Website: crate-barrel
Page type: gifting
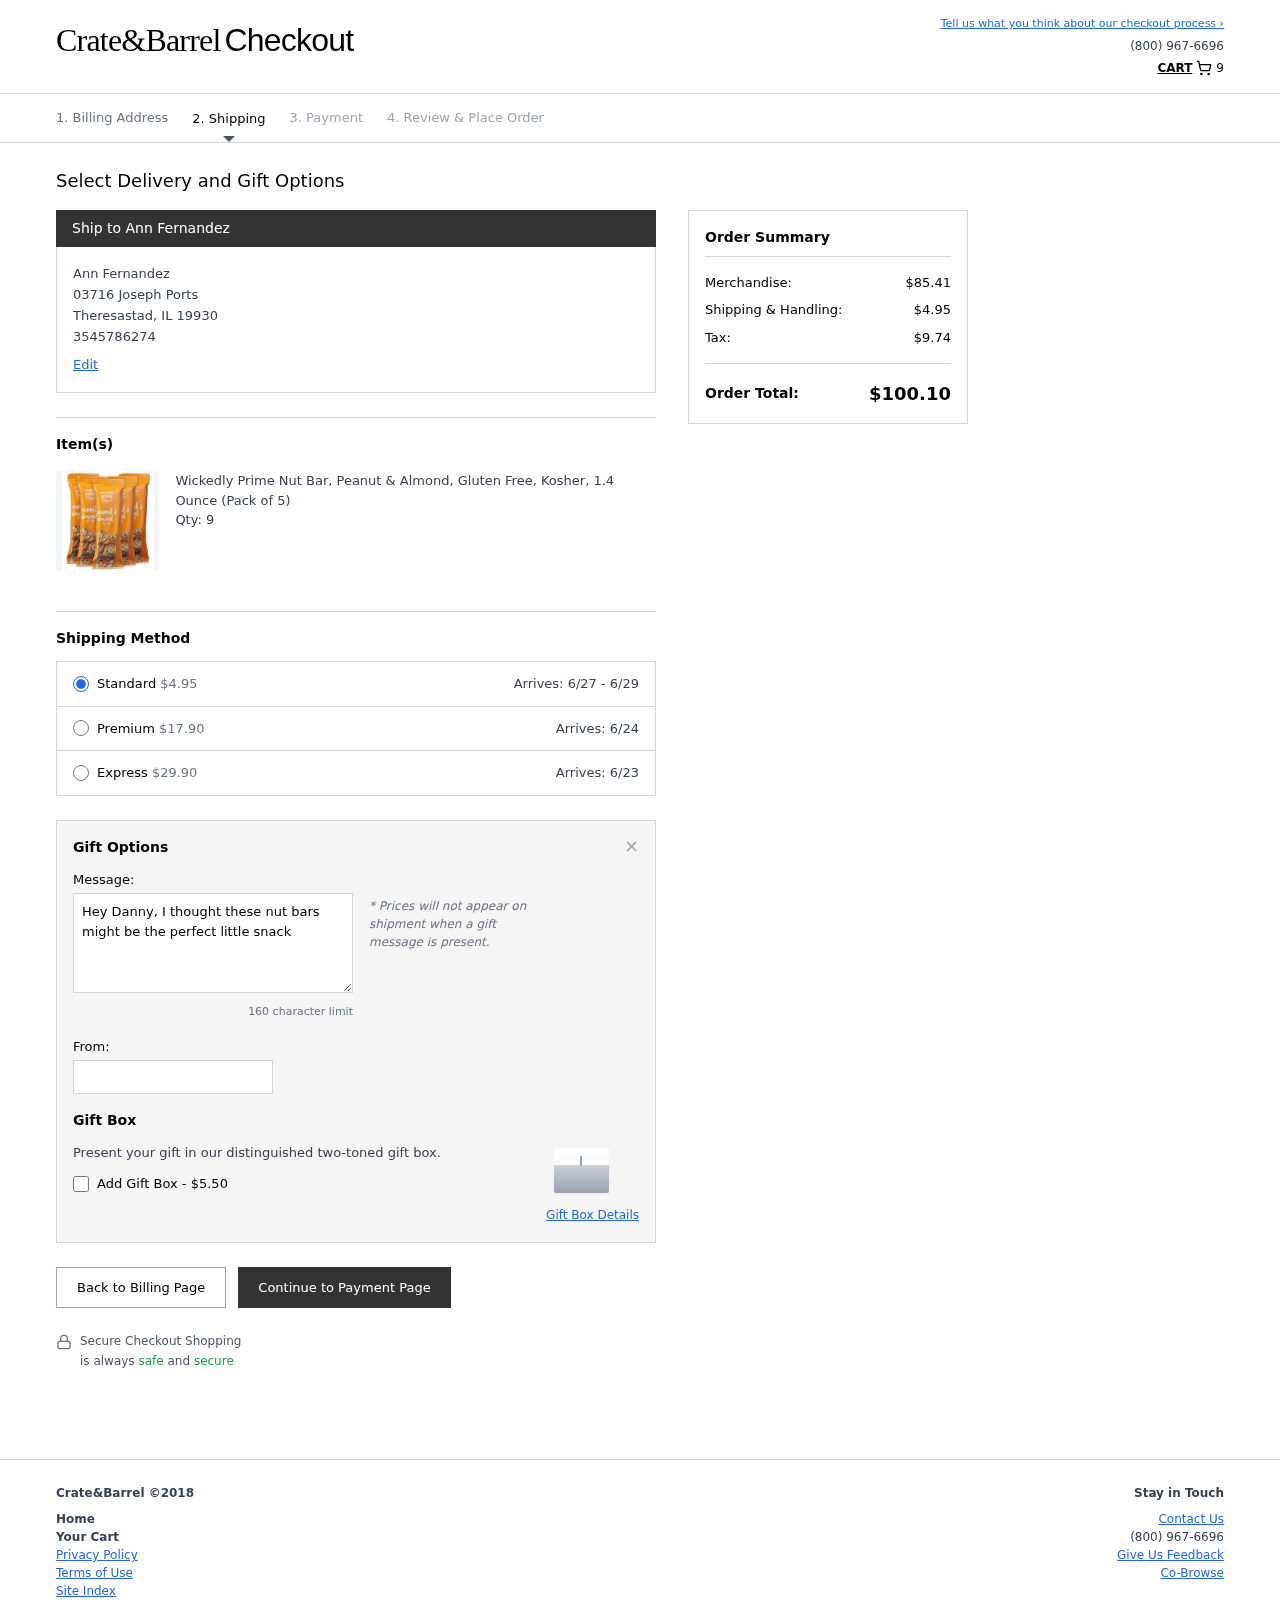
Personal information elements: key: PII_CITY
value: Theresastad
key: PII_FULLNAME
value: Ann Fernandez
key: PII_GIFT_FIRSTNAME
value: Danny
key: PII_GIFT_MESSAGE
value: Hey Danny, I thought these nut bars might be the perfect little snack for those busy days ahead! Enjoy a tasty treat and don't forget to take a break now and then. Cheers to you! – Ann
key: PII_PHONE
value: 3545786274
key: PII_POSTCODE
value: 19930
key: PII_STATE_ABBR
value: IL
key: PII_STREET
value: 03716 Joseph Ports
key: PII_FULLNAME2
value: Ann Fernandez
Product elements: key: PRODUCT1_NAME
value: Wickedly Prime Nut Bar, Peanut & Almond, Gluten Free, Kosher, 1.4 Ounce (Pack of 5)
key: PRODUCT1_QUANTITY
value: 9
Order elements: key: ORDER_NUM_ITEMS
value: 9
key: ORDER_SHIPPING_COST
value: $4.95
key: ORDER_DELIVERY_DATE_RANGE
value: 6/27 - 6/29
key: ORDER_PREMIUM_SHIPPING
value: $17.90
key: ORDER_PREMIUM_DATE
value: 6/24
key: ORDER_EXPRESS_SHIPPING
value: $29.90
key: ORDER_EXPRESS_DATE
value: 6/23
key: ORDER_SUBTOTAL
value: $85.41
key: ORDER_TAX
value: $9.74
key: ORDER_TOTAL
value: $100.10